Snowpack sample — Snodgrass Mountain, Crested Butte, Colorado (2/4/25, 12:06 PM MST)
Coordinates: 38.923, -106.968
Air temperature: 35 °F
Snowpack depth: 80 cm
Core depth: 20 cm
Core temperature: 33.8 °F
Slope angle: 14°, slope face: 78°
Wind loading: low
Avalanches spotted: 0
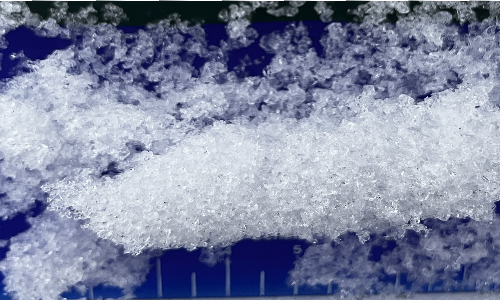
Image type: core
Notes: No avalanches nearby, unusually warm weather for the last month reported by residents, Collected 25 yards from treeline